Chest X-ray:
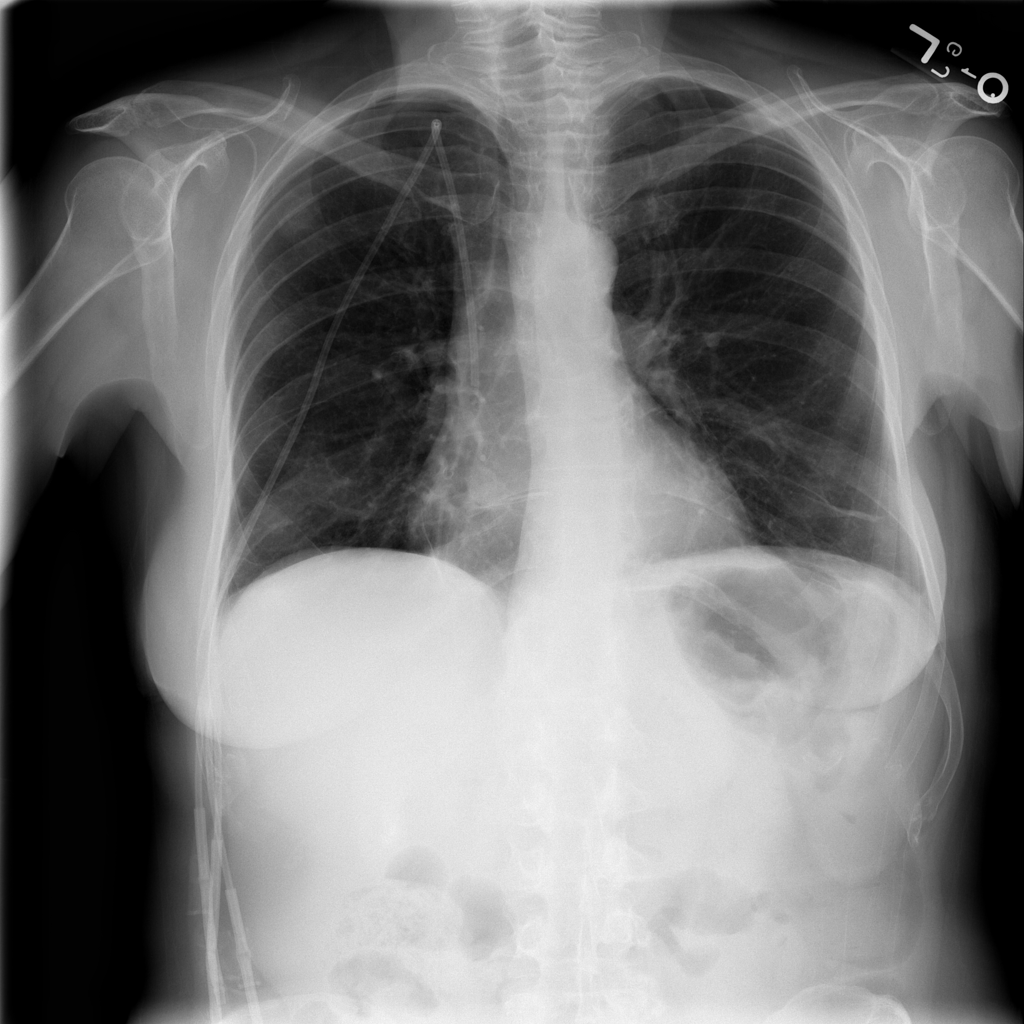
Findings: Fracture, Atelectasis, Consolidation
No abnormal finding: no